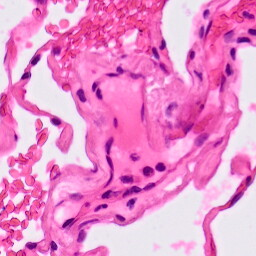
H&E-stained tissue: Lung